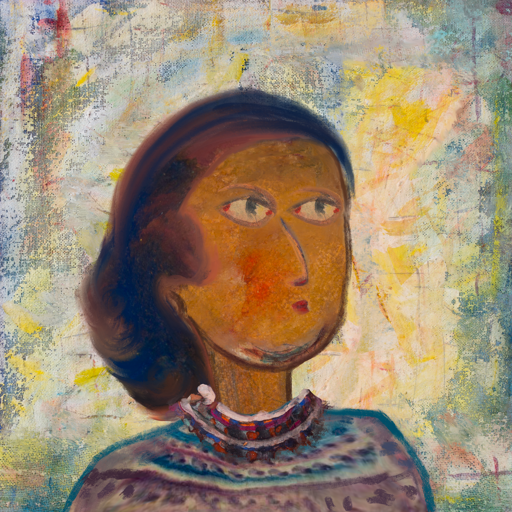
Background: Irani, Head And Neck Side: Pipe, Face Side: GypsyMother, Bust: HillGirl, Hair Side: Mother_And_Son_Son, Head Accessory: Blank, Second Necklace: Blank, Necklace: Hypocrite_1, Baby: Blank